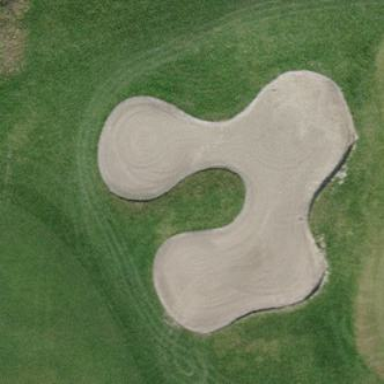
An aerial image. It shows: Sandy area is golf bunker.